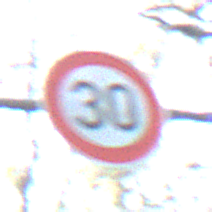
Verkehrszeichen: Geschwindigkeit30
Umgebung: Outdoor, Nature
Tageszeit: SunriseSunset
Wetter: Clear
Licht: Natural
Jahreszeit: Winter
Kontrast: LowContrast